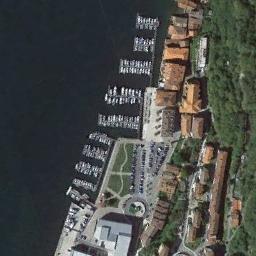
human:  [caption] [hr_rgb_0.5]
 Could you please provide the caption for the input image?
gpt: Many yachts are neatly arranged on the sea next to the harbor next to the buildings and lawns .

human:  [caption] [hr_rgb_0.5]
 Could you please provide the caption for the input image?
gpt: Harbor ships come in all shapes and sizes .

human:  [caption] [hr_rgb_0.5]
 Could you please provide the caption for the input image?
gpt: The harbor with lots of neatly docked boats is surrounded by a residential area and a parking lot .

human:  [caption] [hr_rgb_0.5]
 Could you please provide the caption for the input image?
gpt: Numerous buildings of different shapes are near the harbor .

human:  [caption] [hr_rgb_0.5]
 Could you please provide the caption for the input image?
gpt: There are some brown buildings and green trees beside the harbor .